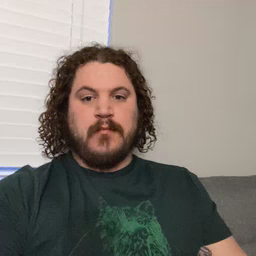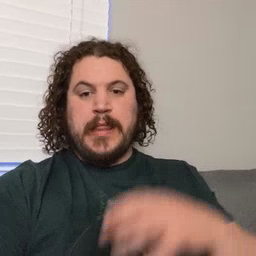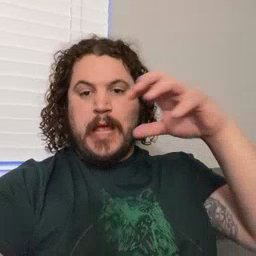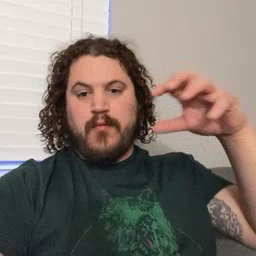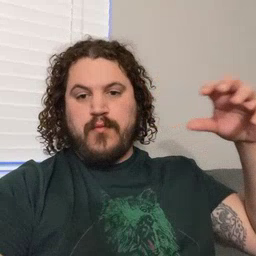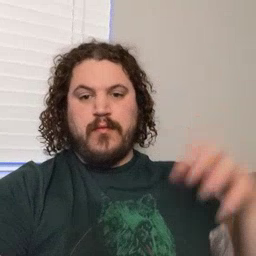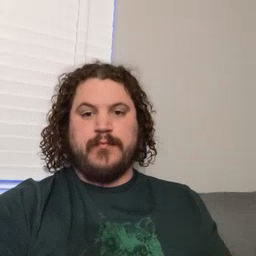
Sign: cloud